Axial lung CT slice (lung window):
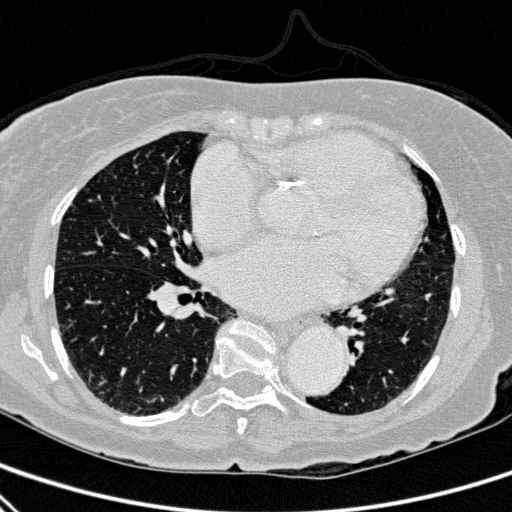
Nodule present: no